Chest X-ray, PA view. Patient: 35 years old, sex F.
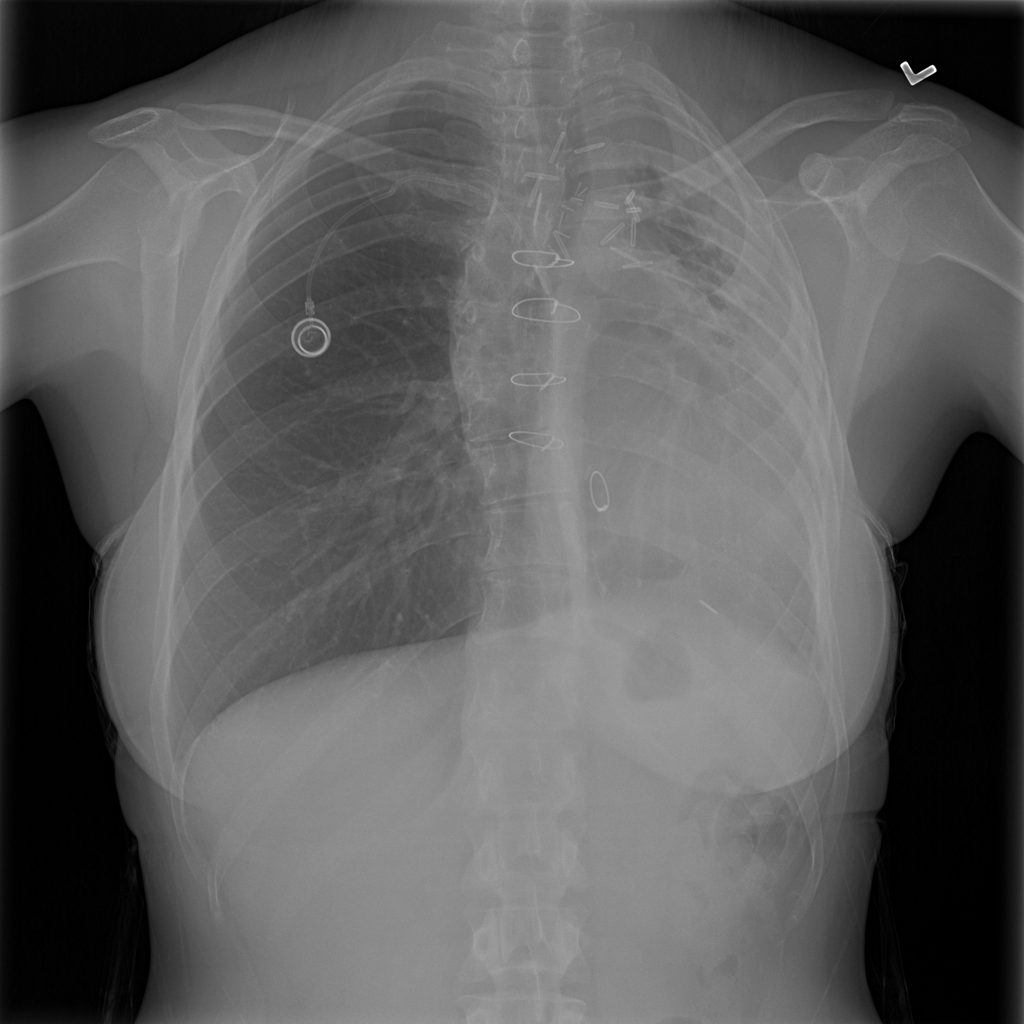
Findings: Pleural_Thickening